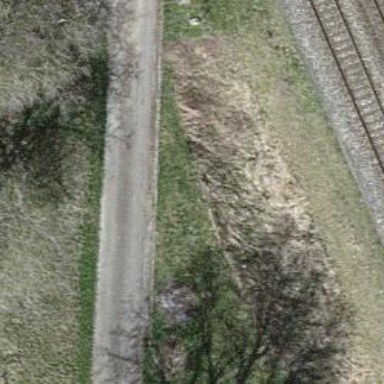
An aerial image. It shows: Yard with electrified contact lines. There is one track in the yard.